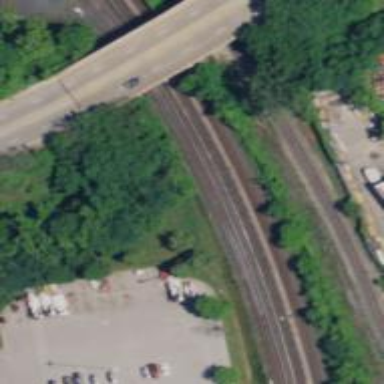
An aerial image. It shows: Electrified rail spur.